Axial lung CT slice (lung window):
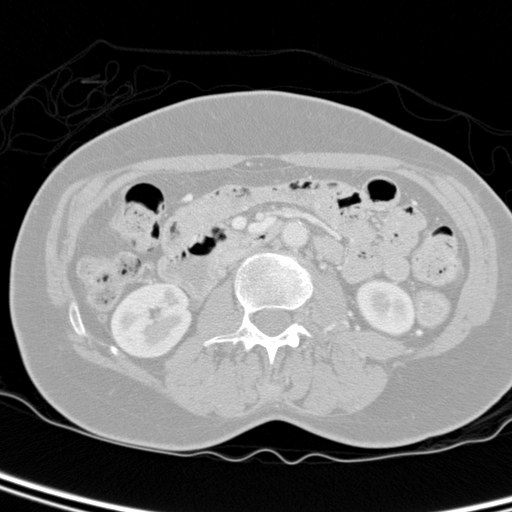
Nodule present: no